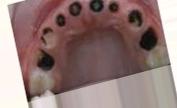
Condition: Caries